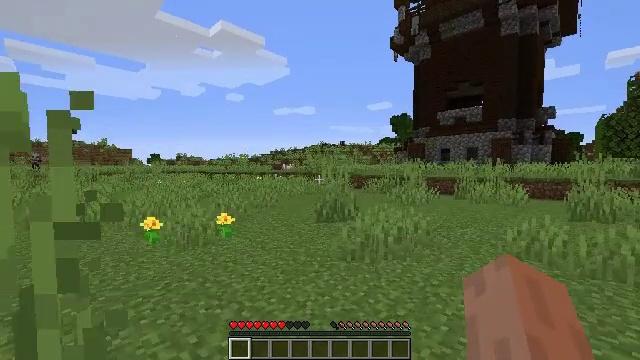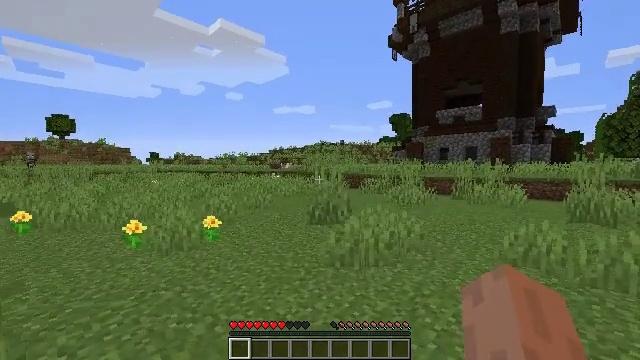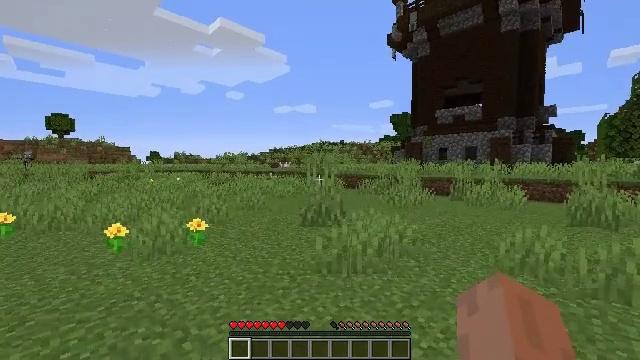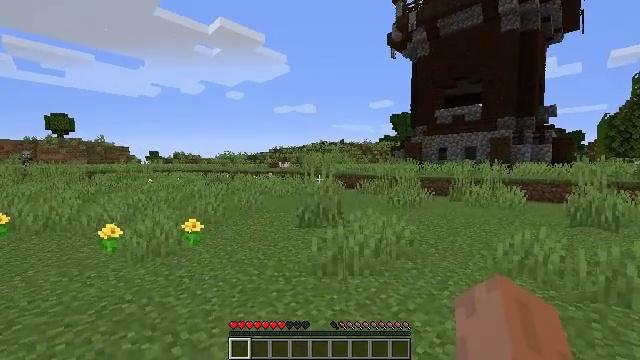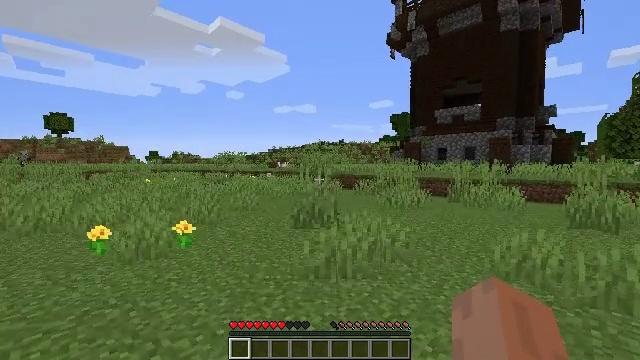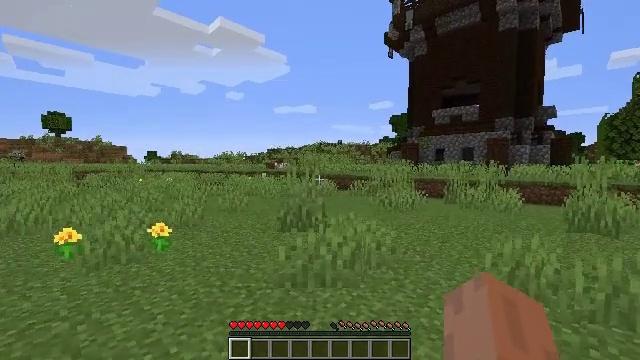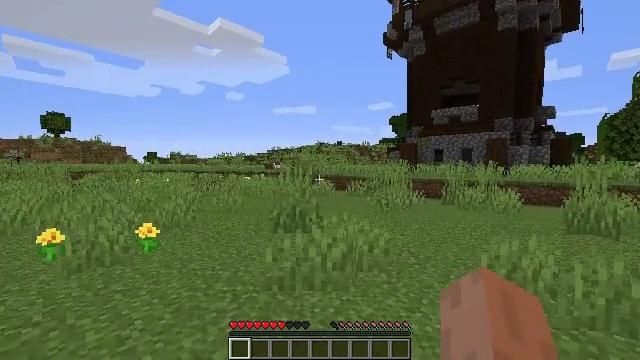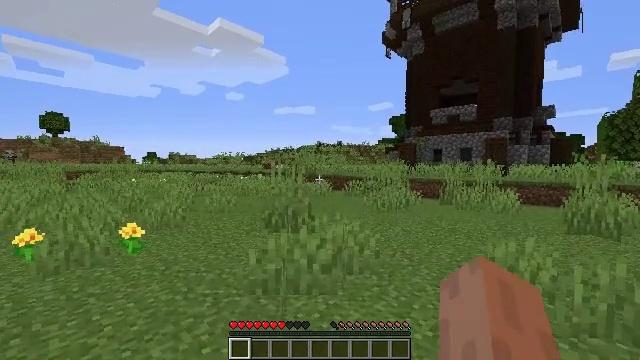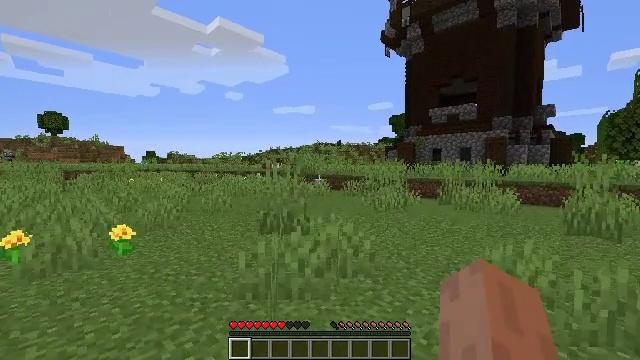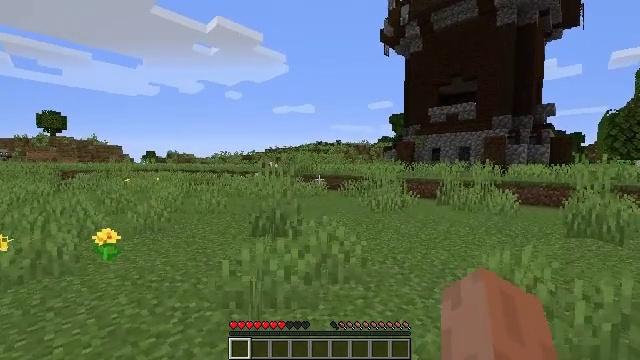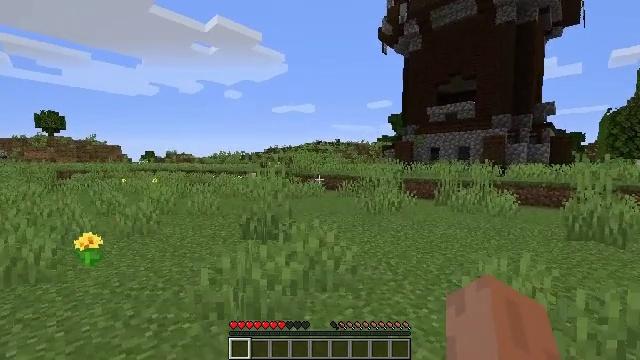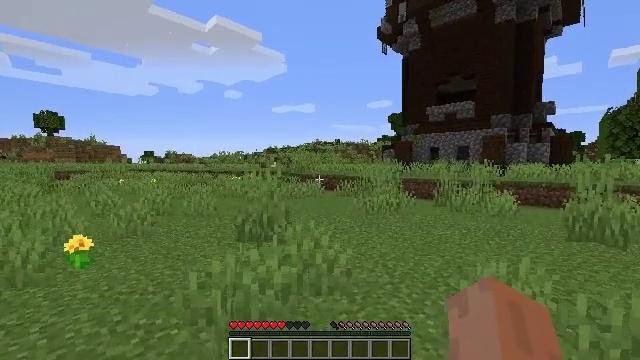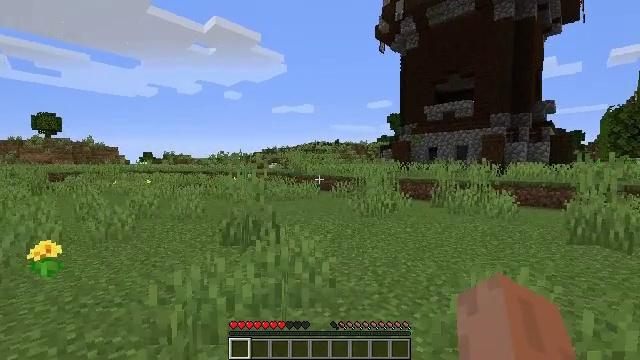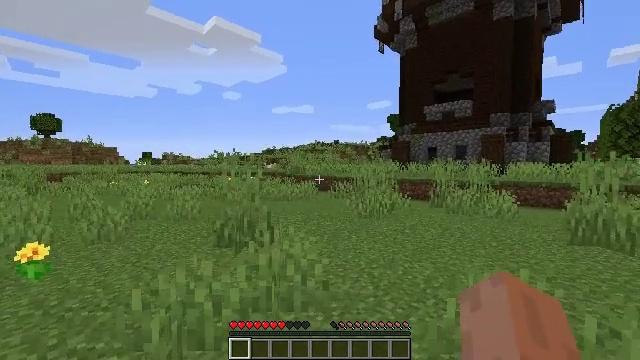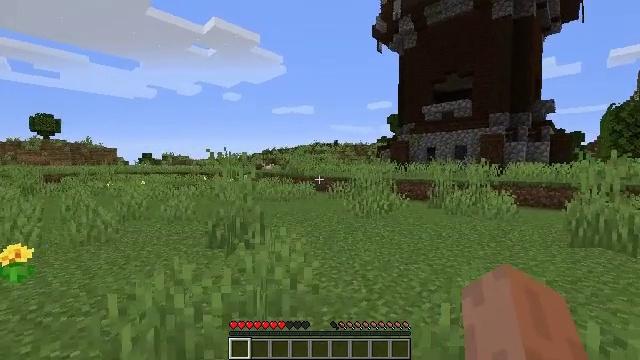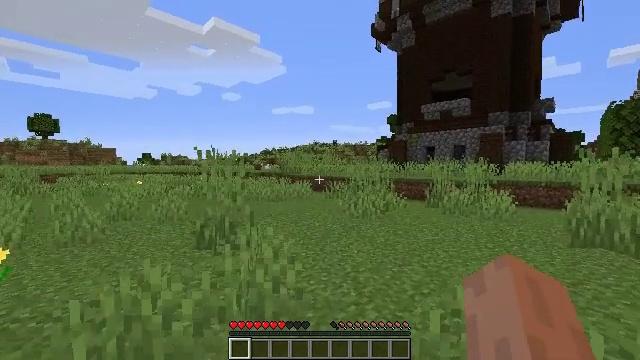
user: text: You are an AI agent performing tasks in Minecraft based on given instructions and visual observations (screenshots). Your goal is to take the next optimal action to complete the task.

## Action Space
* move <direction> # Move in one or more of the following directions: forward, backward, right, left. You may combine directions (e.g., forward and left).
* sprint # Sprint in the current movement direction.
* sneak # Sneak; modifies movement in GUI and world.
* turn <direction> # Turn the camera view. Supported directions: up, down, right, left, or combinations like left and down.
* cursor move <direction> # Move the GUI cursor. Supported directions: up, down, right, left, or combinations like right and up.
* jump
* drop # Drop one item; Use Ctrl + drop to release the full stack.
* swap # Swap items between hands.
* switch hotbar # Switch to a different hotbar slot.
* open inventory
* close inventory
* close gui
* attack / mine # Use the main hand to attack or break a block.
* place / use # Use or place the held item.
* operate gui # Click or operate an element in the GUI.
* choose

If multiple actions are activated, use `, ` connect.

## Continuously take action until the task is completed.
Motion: motion action
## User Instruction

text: Mine the birch planks.
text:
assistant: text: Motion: move forward and move right, attack / mine
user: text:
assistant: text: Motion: move forward and move right, attack / mine
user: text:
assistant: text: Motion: move forward and move right, attack / mine
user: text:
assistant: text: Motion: move forward and move right, attack / mine
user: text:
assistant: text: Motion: move forward and move right, attack / mine
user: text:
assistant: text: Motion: move forward and move right, attack / mine
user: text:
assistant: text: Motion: move forward and move right, attack / mine
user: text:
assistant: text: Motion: move forward and move right, attack / mine
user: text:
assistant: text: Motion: move forward and move right, attack / mine
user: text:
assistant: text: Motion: move forward and move right, attack / mine
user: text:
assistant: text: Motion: move forward and move right, attack / mine
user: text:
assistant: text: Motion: move forward and move right, attack / mine
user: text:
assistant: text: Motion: move forward and move right, attack / mine
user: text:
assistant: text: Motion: move forward and move right, attack / mine
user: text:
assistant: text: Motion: move forward and move right, attack / mine
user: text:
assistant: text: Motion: move forward and move right, attack / mine
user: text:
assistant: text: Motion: move forward and move right, attack / mine
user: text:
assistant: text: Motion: move forward and move right, attack / mine
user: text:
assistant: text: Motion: move forward and move right, attack / mine
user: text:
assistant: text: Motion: move forward and move right, attack / mine
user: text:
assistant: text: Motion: move forward and move right, attack / mine
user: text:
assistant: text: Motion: move forward and move right, attack / mine
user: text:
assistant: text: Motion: move forward and move right, attack / mine
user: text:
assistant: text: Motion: move forward and move right, attack / mine
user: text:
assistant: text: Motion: move forward and move right, attack / mine
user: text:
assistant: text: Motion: move forward and move right, attack / mine
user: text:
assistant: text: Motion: move forward and move left, attack / mine
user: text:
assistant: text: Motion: move forward and move left, attack / mine
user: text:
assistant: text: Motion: move forward and move left, attack / mine
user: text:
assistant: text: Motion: move forward and move left, attack / mine